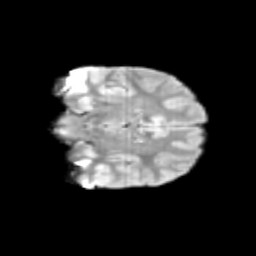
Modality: T2w
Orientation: coronal
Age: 10
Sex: male
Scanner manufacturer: siemens
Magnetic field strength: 3 T
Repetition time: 3.8 s
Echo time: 0.07 s